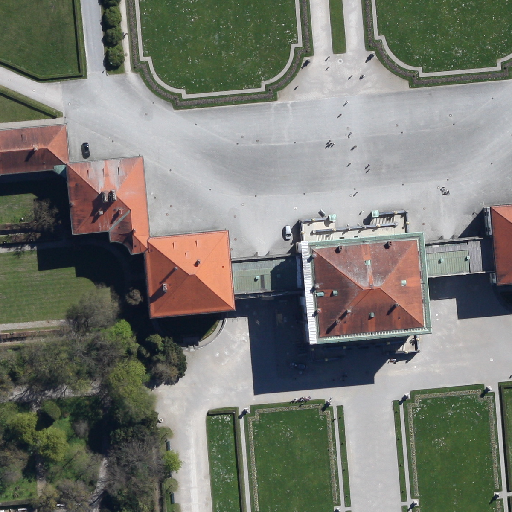
Referring expression: car